Question: In the interface builder i've created a 'UIViewController' which contain a 'UIScrollView' with an image and two labels like this. I would like to set the 'UIScrollViews' 'ContentSize' to be equal to the bottom of the fullText, but at the moment it does not seem to work, since i can't scroll even though the fullText is covering more than the screen size.
Here is my 'viewWillAppear' code.
'''
newsImage?.image = newsObject?.imageLink
newsImage?.clipsToBounds = true
titleText?.text = formatString(newsObject!.title as! String)
titleText?.font = UIFont(name: "PT Sans", size: 25)
titleText?.preferredMaxLayoutWidth = self.view.frame.width
titleText?.numberOfLines = 0
fullText?.text = formatString(newsObject!.summary as! String)
fullText?.font = UIFont(name: "PT Sans", size: 16)
fullText?.preferredMaxLayoutWidth = self.view.frame.width
fullText?.numberOfLines = 0
scrollView?.contentSize = CGSizeMake(self.view.frame.width, self.fullText!.frame.origin.y + self.fullText!.frame.height)
'''

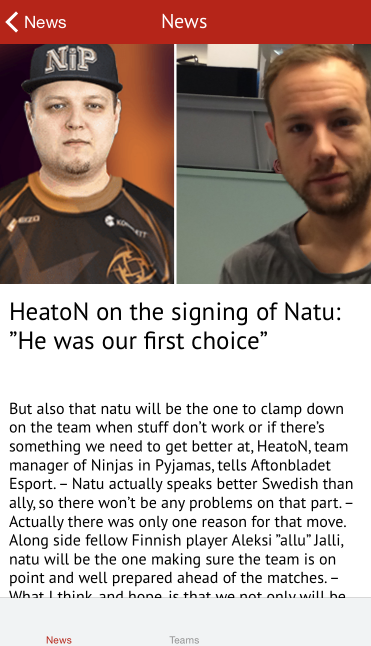
Answer: Setting 'contentSize' doesn't really work with autolayout. The best solution you can do is to create constraints that will limit the content height. You don't have to use any code at all.
You need:
1. Vertical constraint from top of the scrollView to image
2. Vertical constraint for image height.
3. Vertical constraint from image to titleText
4. Vertical constraint from titleText to fullText.
5. Vertical constraint from fullText to bottom of the scrollView.
Then the content height will be calculated automatically.
Setting up width is a bit more complicated because you always want the width of the 'scrollView' to be equal to the screen width. The simplest solution is to take one view, add constraint for its width, connect the constraint as an outlet and set its '.constant' to the screen size ('UIScreen.mainScreen().bounds').
In general it is preferred to do most of the view setup in IB and not in code. For example, you can set up label fonts in IB, too.